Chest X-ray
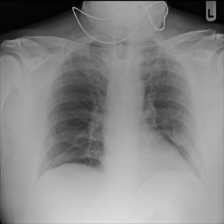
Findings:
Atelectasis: negative
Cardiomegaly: negative
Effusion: negative
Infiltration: negative
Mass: negative
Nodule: negative
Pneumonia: negative
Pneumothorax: negative
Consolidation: negative
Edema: negative
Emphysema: negative
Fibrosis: negative
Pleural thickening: negative
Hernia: negative